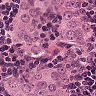
Metastatic tissue present: yes